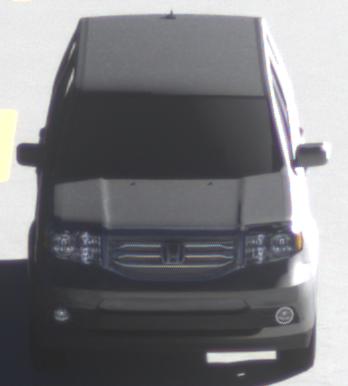
Make: Honda
Model: Pilot
Detailed model: Gen. 2 Facelift
Model produced from: 2012
Model produced until: 2015
Doors: 5
Color: gray
Road condition: dry road
Daytime: morning or afternoon
Contrast: high contrast